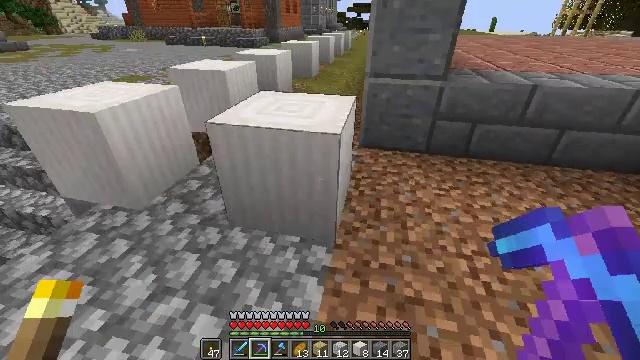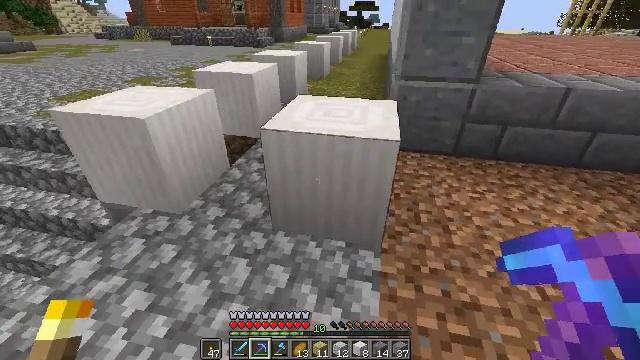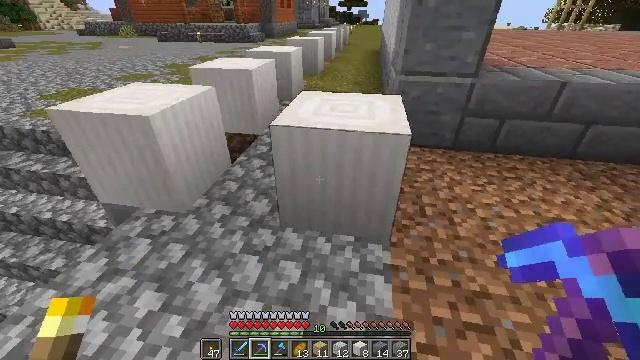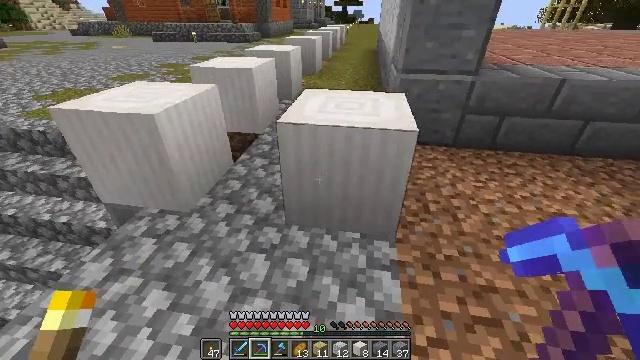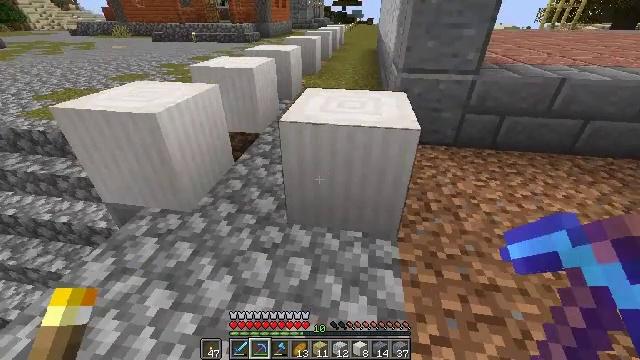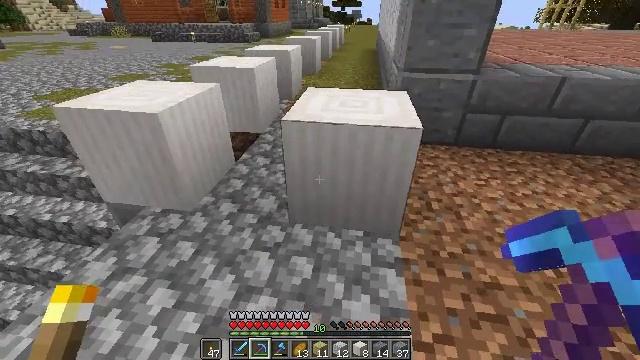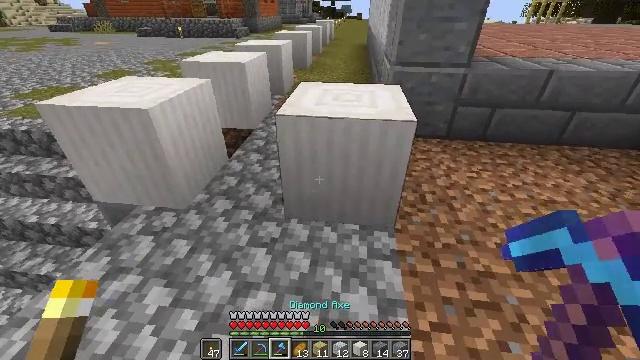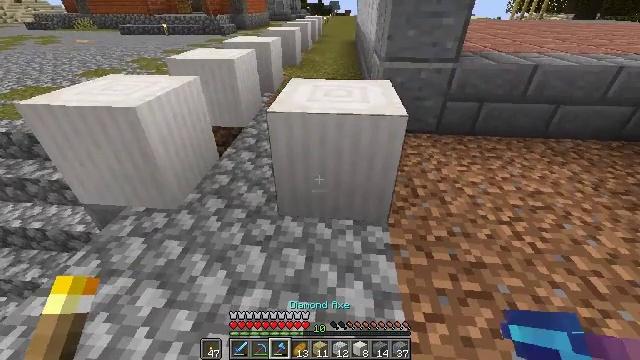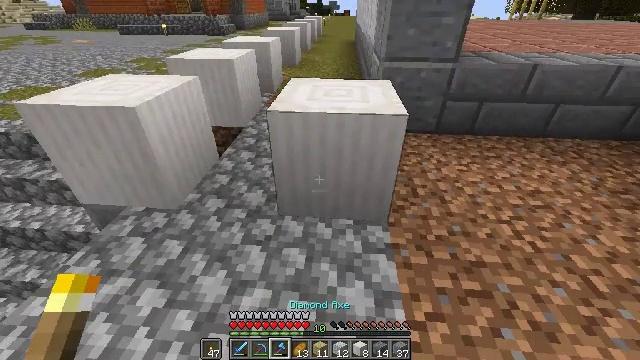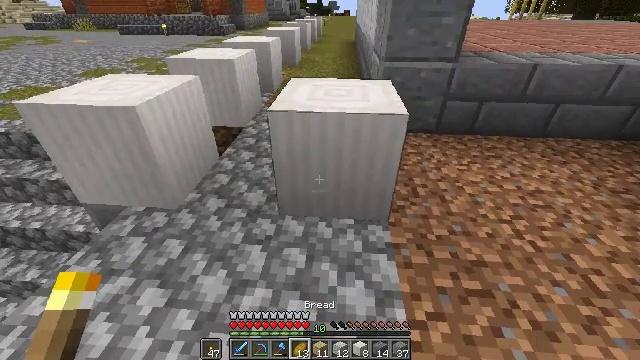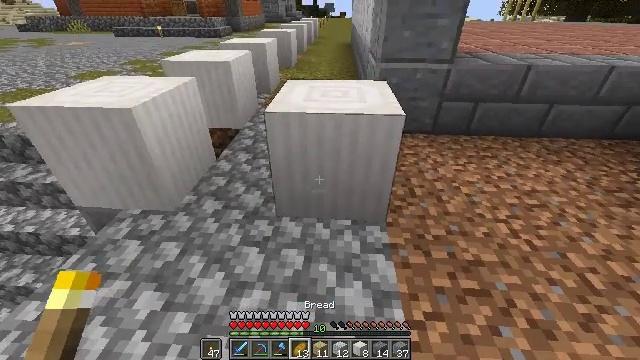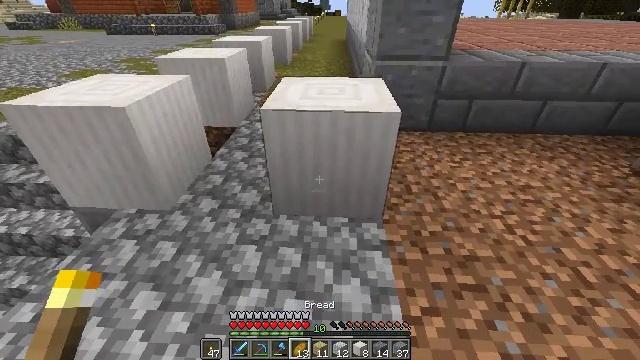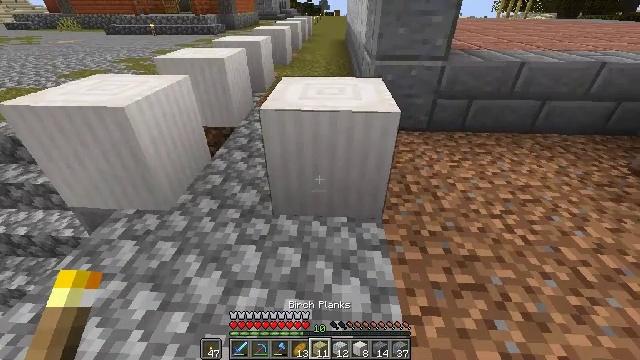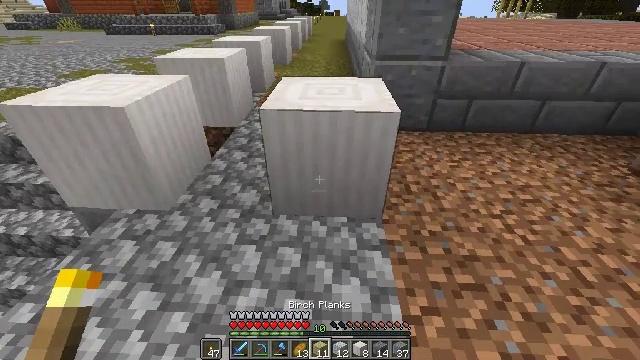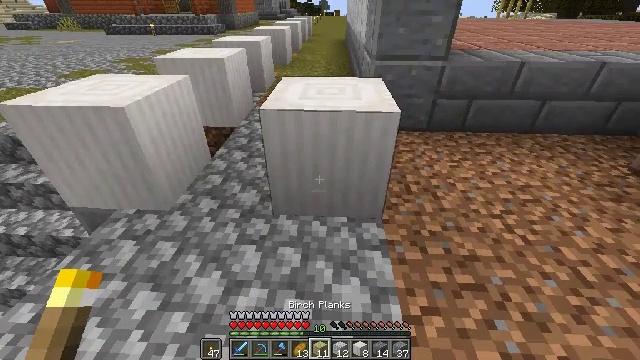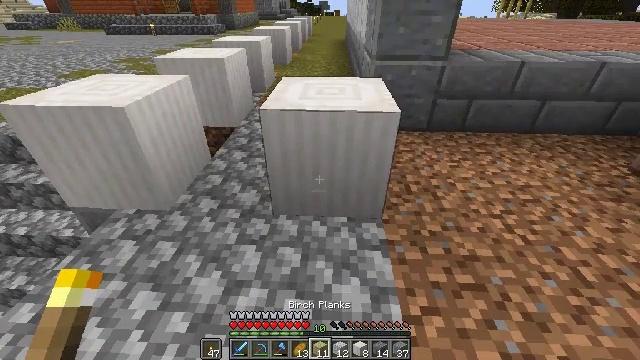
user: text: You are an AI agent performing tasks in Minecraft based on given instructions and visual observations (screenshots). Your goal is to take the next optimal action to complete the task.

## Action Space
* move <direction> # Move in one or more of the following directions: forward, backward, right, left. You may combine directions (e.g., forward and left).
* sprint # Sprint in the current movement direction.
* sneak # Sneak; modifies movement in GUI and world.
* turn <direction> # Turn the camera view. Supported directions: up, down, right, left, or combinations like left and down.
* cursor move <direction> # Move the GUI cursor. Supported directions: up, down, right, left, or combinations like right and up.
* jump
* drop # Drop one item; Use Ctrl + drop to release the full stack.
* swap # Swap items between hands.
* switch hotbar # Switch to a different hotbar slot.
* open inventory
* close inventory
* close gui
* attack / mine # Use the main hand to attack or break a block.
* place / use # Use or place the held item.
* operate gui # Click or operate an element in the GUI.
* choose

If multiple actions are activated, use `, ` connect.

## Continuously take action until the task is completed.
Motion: motion action
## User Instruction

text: Attack the quartz pillar to collect it.
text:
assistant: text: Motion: move left
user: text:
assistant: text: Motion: turn right
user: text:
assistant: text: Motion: no_op
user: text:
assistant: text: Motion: no_op
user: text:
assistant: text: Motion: no_op
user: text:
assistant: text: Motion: turn right
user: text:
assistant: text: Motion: turn right
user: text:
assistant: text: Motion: no_op
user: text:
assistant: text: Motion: no_op
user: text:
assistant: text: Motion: no_op
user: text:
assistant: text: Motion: no_op
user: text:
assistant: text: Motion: no_op
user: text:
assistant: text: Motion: no_op
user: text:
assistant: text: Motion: no_op
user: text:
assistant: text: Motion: no_op
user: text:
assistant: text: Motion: no_op
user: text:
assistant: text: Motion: no_op
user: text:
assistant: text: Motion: no_op
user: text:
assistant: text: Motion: no_op
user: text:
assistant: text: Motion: no_op
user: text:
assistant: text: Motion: no_op
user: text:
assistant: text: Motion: switch to hotbar 2
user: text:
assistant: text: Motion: switch to hotbar 2
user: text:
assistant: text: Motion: switch to hotbar 2
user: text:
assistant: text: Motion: no_op
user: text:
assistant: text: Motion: no_op
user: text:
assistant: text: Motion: no_op
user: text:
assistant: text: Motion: no_op
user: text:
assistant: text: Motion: no_op
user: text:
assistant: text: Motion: no_op